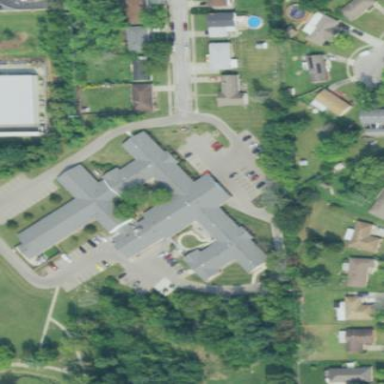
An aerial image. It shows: Nursing home building.